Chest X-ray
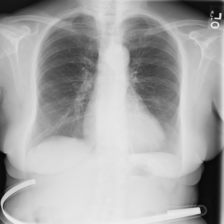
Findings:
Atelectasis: negative
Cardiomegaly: positive
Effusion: negative
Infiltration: negative
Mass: negative
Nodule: negative
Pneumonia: negative
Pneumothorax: negative
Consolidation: negative
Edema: negative
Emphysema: negative
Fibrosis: negative
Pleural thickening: negative
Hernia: negative